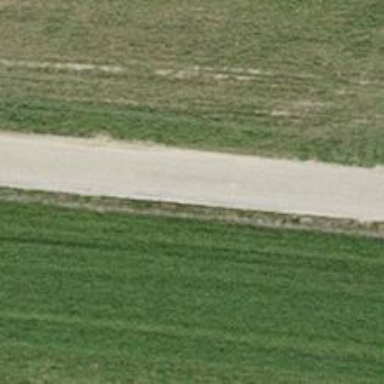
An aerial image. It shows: Unclassified road with grade1 track type.